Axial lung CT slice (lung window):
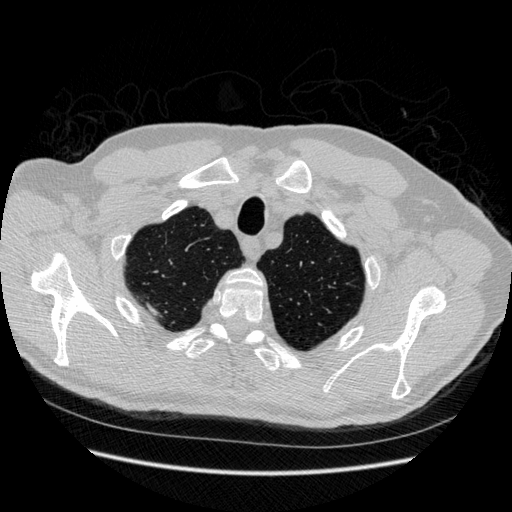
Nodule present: no